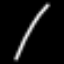
Label: line